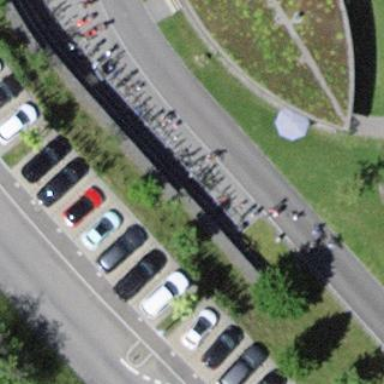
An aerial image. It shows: Bicycle parking area with stands.